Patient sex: M
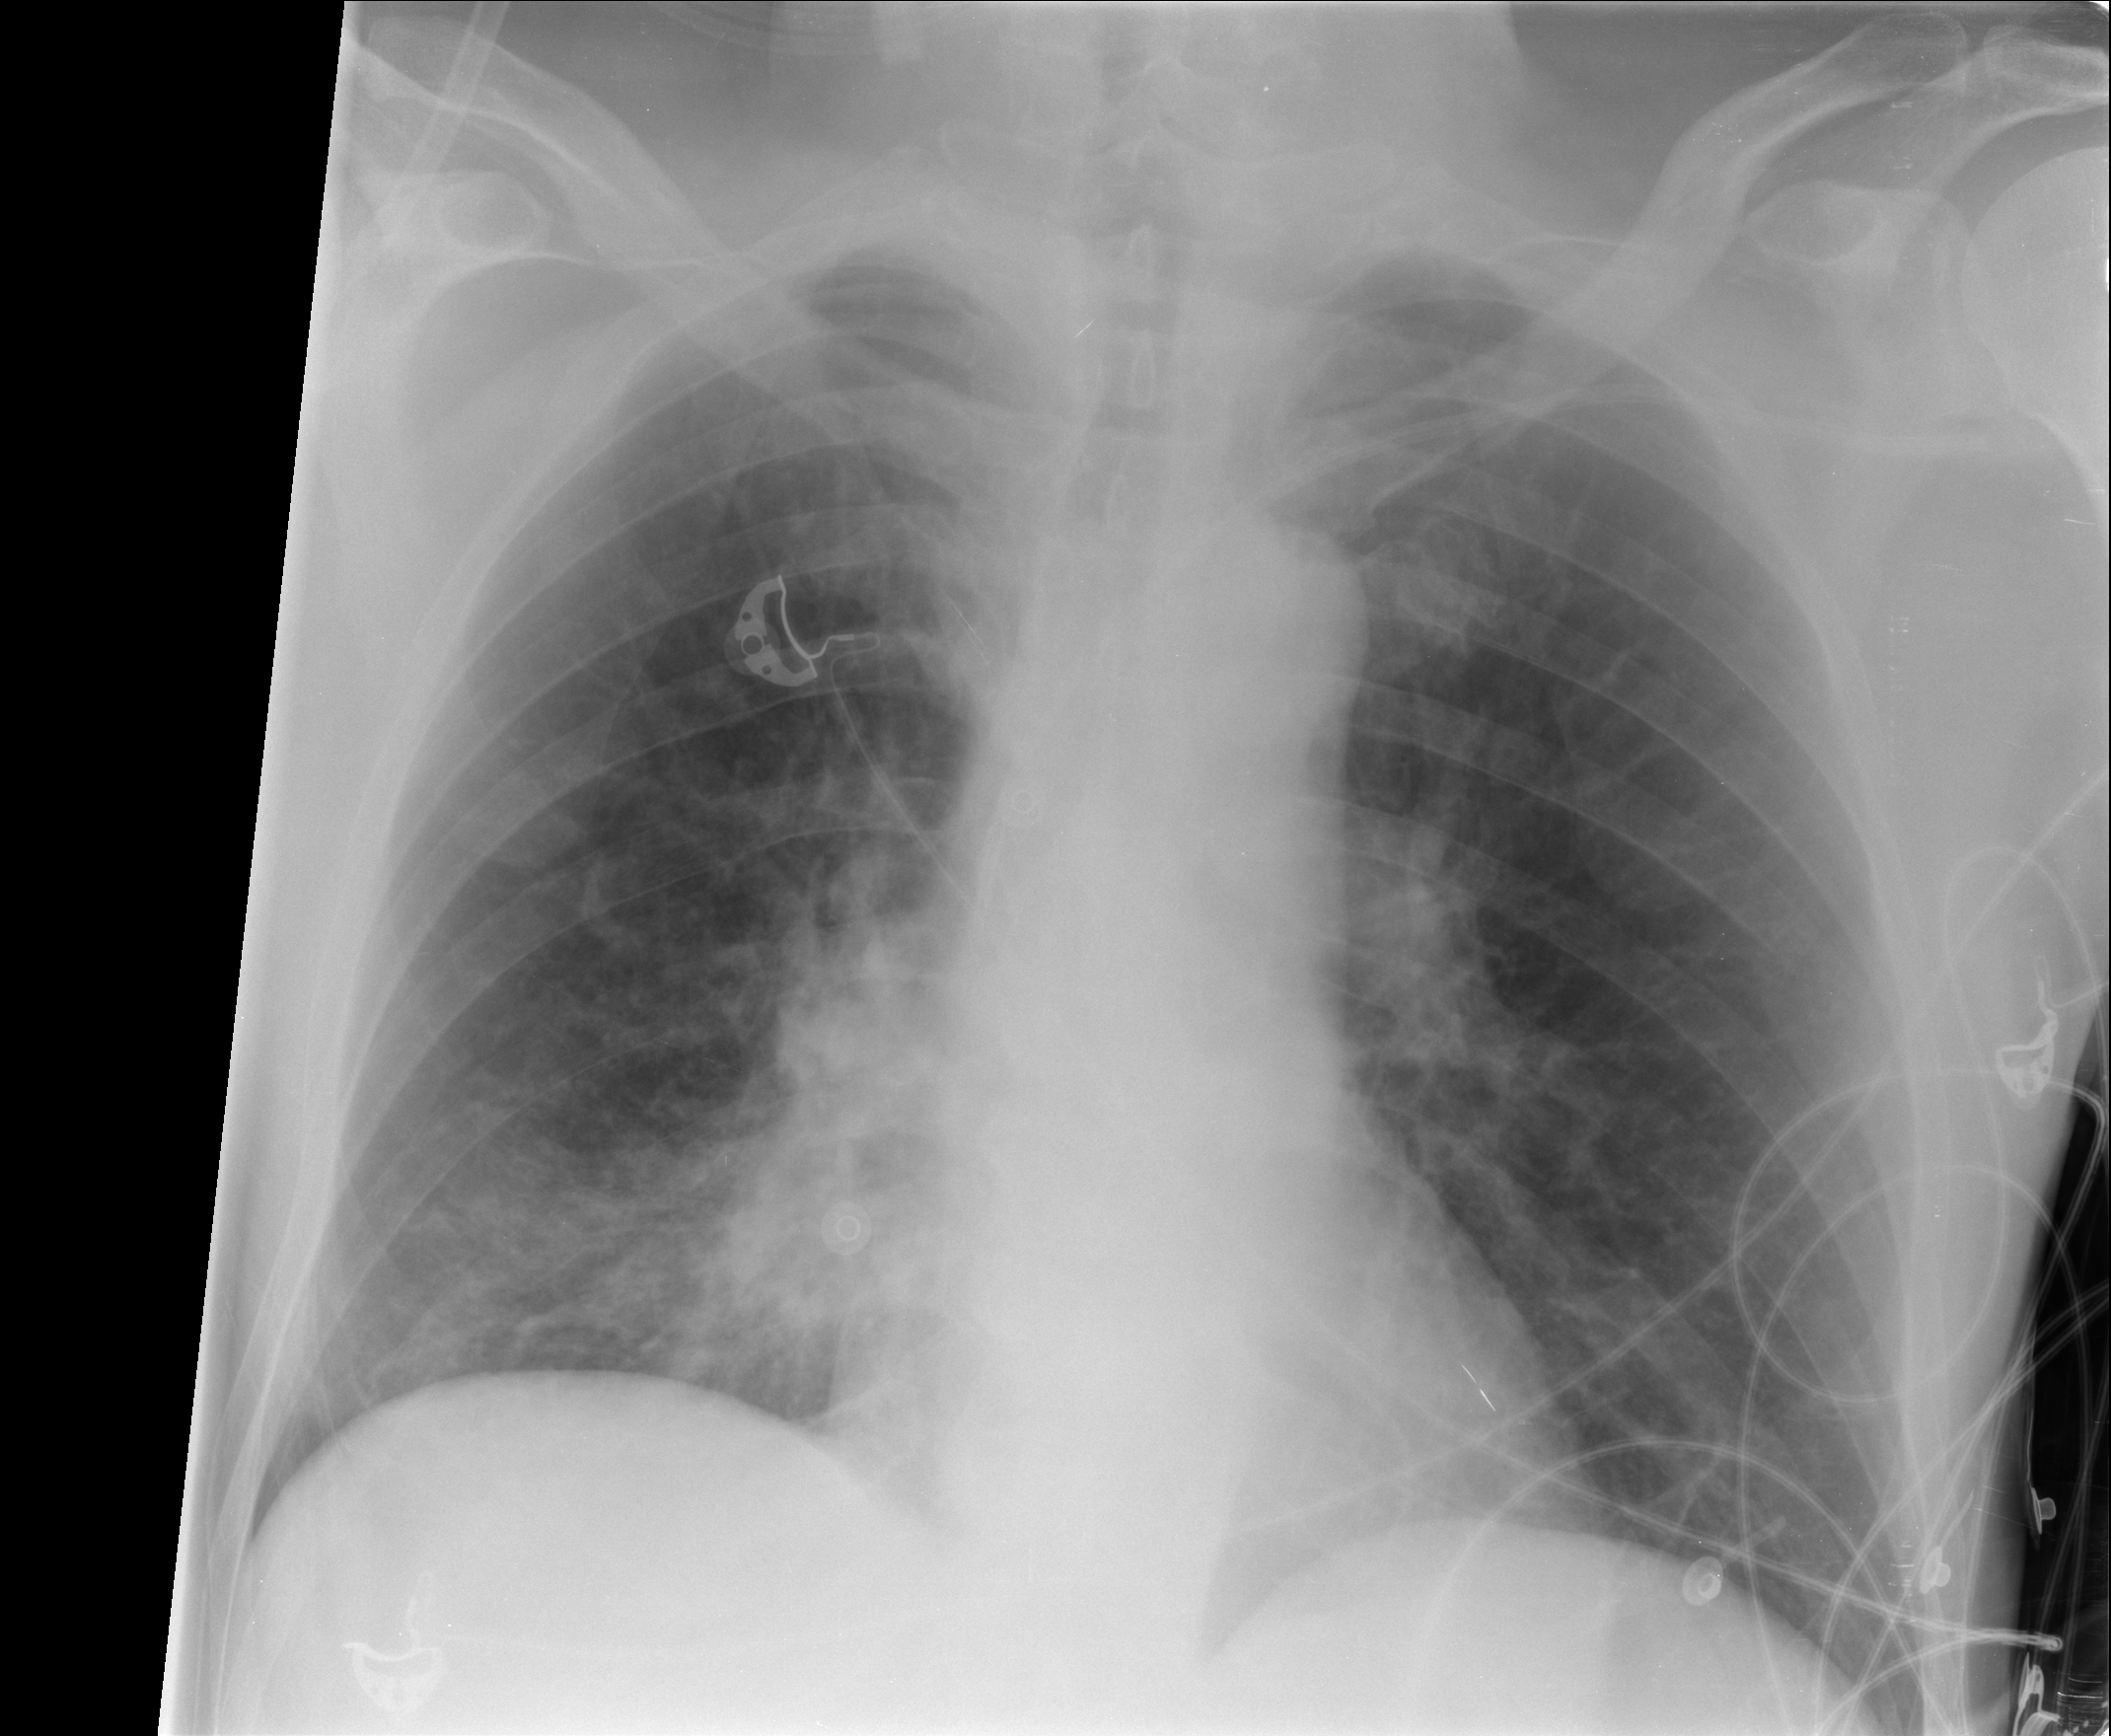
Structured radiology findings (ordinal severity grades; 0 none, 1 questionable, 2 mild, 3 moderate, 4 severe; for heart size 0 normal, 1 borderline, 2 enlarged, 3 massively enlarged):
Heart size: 0
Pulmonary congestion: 0
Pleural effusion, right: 0
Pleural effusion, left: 0
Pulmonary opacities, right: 3
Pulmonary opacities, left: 0
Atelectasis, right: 1
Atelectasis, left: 0